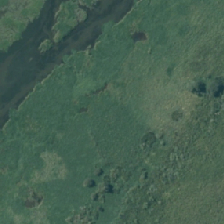
Land cover: herbaceous_freshwater_vege